Question: I want to draw some vertical lines to track the tasks as shown by the red lines in the figure below. I believe the lines can be drawn using the Gantt Renderer.
What I want to is store the coordinates of the end points of the lines during drawing of the tasks and then finally draw those lines in the plot.

I want to know if there is a method that lets you draw anything on the plot and whether this is the right way to approach this problem.
Here is my code for the gantt renderer:
'''
public class Renderer extends GanttRenderer {
private Color markerColorChannel = Color.BLUE;
private Color markerColorFunction = new Color(138,43,226);
private Color functionDurationMarkerColor = new Color(0,100,0);
private boolean functionTrace = false;
private List<ProcessorTask> listOfDrawingTask = new ArrayList<ProcessorTask>();
/**
* CONSTRUCTOR
*
* @param model
*/
public Renderer() {
}
/**
* This method is used to draw the task/subtasks for each channel or row item.
* The method is called each time the gannt chart is repainted: including zooming,
* sliding and changes to gannt chart input configurations.
*
* @param g2 The graphics device.
* @param state The renderer state.
* @param dataArea The data plot area.
* @param plot The plot.
* @param domainAxis The domain axis.
* @param rangeAxis The range axis.
* @param dataset The set of data to be drawn
* @param row The row index (zero-based).
* @param column Indicates the index of the task item to be drawn (starts from zero)
*/
// DRAW TASKS
@Override
protected void drawTasks(Graphics2D g2, CategoryItemRendererState state, Rectangle2D dataArea, CategoryPlot plot, CategoryAxis domainAxis,
ValueAxis rangeAxis, GanttCategoryDataset dataset, int row, int column) {
try {
// plot.setDomainCrosshairVisible(true);
// plot.setRangeCrosshairVisible(true);
// System.out.println("ROW: " + row + " COL: " + column + " time " + System.currentTimeMillis());
/* Get the total number of subtasks in the channel or row item*/
int count = dataset.getSubIntervalCount(row, column);
/* If the item contains no subtask the count is zero. Then draw only the single task. */
if (count == 0) {
drawTask(g2, state, dataArea, plot, domainAxis, rangeAxis, dataset, row, column);
}
/*If the item contains subtasks, loop through each of them*/
for (int subinterval = 0; subinterval < count; subinterval++) {
RectangleEdge rangeAxisLocation = plot.getRangeAxisEdge();
Number subtaskStart; // start time
Number subtaskEnd; // end time
double subtaskStartTranslated;
double subtaskEndTranslated;
/* Sub task start time */
subtaskStart = dataset.getStartValue(row, column, subinterval);
if (subtaskStart == null) {
System.out.println("No starting time for subtask " + subinterval + " item " + column + " found!");
return;
}
subtaskStartTranslated = rangeAxis.valueToJava2D(subtaskStart.doubleValue(), dataArea, rangeAxisLocation);
/* Sub task end time */
subtaskEnd = dataset.getEndValue(row, column, subinterval);
if (subtaskEnd == null) {
System.out.println("No end time for subtask " + subinterval + " item " + column + " found!");
return;
}
subtaskEndTranslated = rangeAxis.valueToJava2D(subtaskEnd.doubleValue(), dataArea, rangeAxisLocation);
/*Set the rectangular bar properties*/
double rectYAxisStart;
double rectLength;
double rectBreadth;
Rectangle2D bar = null;
Number percent; // task percentage completion
rectYAxisStart = calculateBarW0(plot, plot.getOrientation(), dataArea, domainAxis, state, row, column);
rectLength = Math.abs(subtaskEndTranslated - subtaskStartTranslated);
rectBreadth = state.getBarWidth();
percent = dataset.getPercentComplete(row, column, subinterval);
/*Draw the rectangular bar*/
if (plot.getOrientation() == PlotOrientation.HORIZONTAL) { // horizontal is applied for the ganntchart
bar = new Rectangle2D.Double(subtaskStartTranslated, rectYAxisStart, rectLength, rectBreadth);
} else if (plot.getOrientation() == PlotOrientation.VERTICAL) {
bar = new Rectangle2D.Double(rectYAxisStart, subtaskStartTranslated, rectBreadth, rectLength);
}
/*Drawing the task completion bar in the subtask bar:
* This feature is currently not needed in the gantt chart*/
/* Painting the task/subtask */
Paint seriesPaint = getItemPaint(row, column, subinterval);
g2.setPaint(seriesPaint);
g2.fill(bar);
if (isDrawBarOutline() && state.getBarWidth() > BAR_OUTLINE_WIDTH_THRESHOLD) {
g2.setStroke(getItemStroke(row, column));
g2.setPaint(getItemOutlinePaint(row, column));
g2.draw(bar);
}
}
} catch (Exception e) {
e.printStackTrace();
}
}
/**
* This method is used to paint the subtasks of a channel or row item
* @param row
* @param col Index of the channel or the row item
* @param subinterval Index of the subtask
* @return Paint Item
*/
private Paint getItemPaint(int row, int col, int subinterval) {
return this.listOfDrawingTask.get(col).getSubTaskColorList().get(subinterval);
}
}
'''
Update:
It seems that the LineAnnotations is the best way to implement the lines.
<URL>
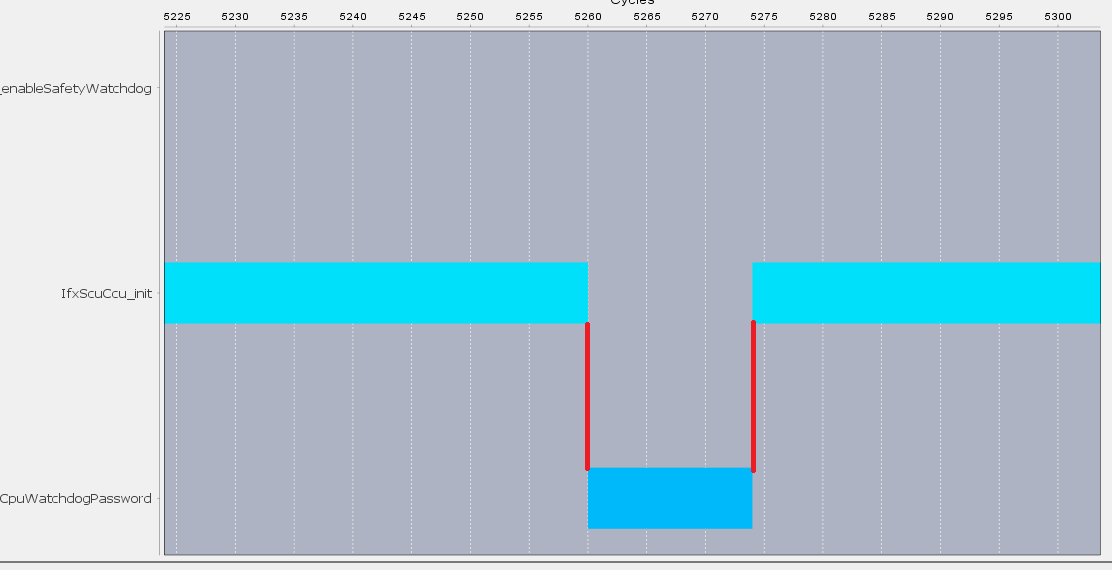
Answer: The lines can be added onto the Gantt Chart using the CategoryLineAnnotation. The line annotations are added to the plot.
'''
CategoryPlot plot = (CategoryPlot) chart.getPlot();
plot.addAnnotation(new CategoryLineAnnotation("Category 2", 5.0,
"Category 4", 8.0, Color.red, new BasicStroke(2.0f)));
'''
Here is an <URL>:
'''
/* ===========================================================
* JFreeChart : a free chart library for the Java(tm) platform
* ===========================================================
*
* (C) Copyright 2000-2007, by Object Refinery Limited and Contributors.
*
* Project Info: http://www.jfree.org/jfreechart/index.html
*
* This library is free software; you can redistribute it and/or modify it
* under the terms of the GNU Lesser General Public License as published by
* the Free Software Foundation; either version 2.1 of the License, or
* (at your option) any later version.
*
* This library is distributed in the hope that it will be useful, but
* WITHOUT ANY WARRANTY; without even the implied warranty of MERCHANTABILITY
* or FITNESS FOR A PARTICULAR PURPOSE. See the GNU Lesser General Public
* License for more details.
*
* You should have received a copy of the GNU Lesser General Public
* License along with this library; if not, write to the Free Software
* Foundation, Inc., 51 Franklin Street, Fifth Floor, Boston, MA 02110-1301,
* USA.
*
* [Java is a trademark or registered trademark of Sun Microsystems, Inc.
* in the United States and other countries.]
*
* ------------------
* BarChartDemo1.java
* ------------------
* (C) Copyright 2003-2007, by Object Refinery Limited and Contributors.
*
* Original Author: David Gilbert (for Object Refinery Limited);
* Contributor(s): ;
*
* Changes
* -------
* 09-Mar-2005 : Version 1 (DG);
*
*/
package org.jfree.chart.demo;
import java.awt.BasicStroke;
import java.awt.Color;
import java.awt.Dimension;
import java.awt.GradientPaint;
import org.jfree.chart.ChartFactory;
import org.jfree.chart.ChartPanel;
import org.jfree.chart.JFreeChart;
import org.jfree.chart.annotations.CategoryLineAnnotation;
import org.jfree.chart.axis.CategoryAxis;
import org.jfree.chart.axis.CategoryLabelPositions;
import org.jfree.chart.axis.NumberAxis;
import org.jfree.chart.plot.CategoryPlot;
import org.jfree.chart.plot.PlotOrientation;
import org.jfree.chart.renderer.category.BarRenderer;
import org.jfree.data.category.CategoryDataset;
import org.jfree.data.category.DefaultCategoryDataset;
import org.jfree.ui.ApplicationFrame;
import org.jfree.ui.RefineryUtilities;
/**
* A simple demonstration application showing how to create a bar chart.
*/
public class BarChartDemo1 extends ApplicationFrame {
/**
* Creates a new demo instance.
*
* @param title the frame title.
*/
public BarChartDemo1(String title) {
super(title);
CategoryDataset dataset = createDataset();
JFreeChart chart = createChart(dataset);
ChartPanel chartPanel = new ChartPanel(chart, false);
chartPanel.setPreferredSize(new Dimension(500, 270));
setContentPane(chartPanel);
}
/**
* Returns a sample dataset.
*
* @return The dataset.
*/
private static CategoryDataset createDataset() {
// row keys...
String series1 = "First";
String series2 = "Second";
String series3 = "Third";
// column keys...
String category1 = "Category 1";
String category2 = "Category 2";
String category3 = "Category 3";
String category4 = "Category 4";
String category5 = "Category 5";
// create the dataset...
DefaultCategoryDataset dataset = new DefaultCategoryDataset();
dataset.addValue(1.0, series1, category1);
dataset.addValue(4.0, series1, category2);
dataset.addValue(3.0, series1, category3);
dataset.addValue(5.0, series1, category4);
dataset.addValue(5.0, series1, category5);
dataset.addValue(5.0, series2, category1);
dataset.addValue(7.0, series2, category2);
dataset.addValue(6.0, series2, category3);
dataset.addValue(8.0, series2, category4);
dataset.addValue(4.0, series2, category5);
dataset.addValue(4.0, series3, category1);
dataset.addValue(3.0, series3, category2);
dataset.addValue(2.0, series3, category3);
dataset.addValue(3.0, series3, category4);
dataset.addValue(6.0, series3, category5);
return dataset;
}
/**
* Creates a sample chart.
*
* @param dataset the dataset.
*
* @return The chart.
*/
private static JFreeChart createChart(CategoryDataset dataset) {
// create the chart...
JFreeChart chart = ChartFactory.createBarChart(
"Bar Chart Demo 1", // chart title
"Category", // domain axis label
"Value", // range axis label
dataset, // data
PlotOrientation.VERTICAL, // orientation
true, // include legend
true, // tooltips?
false // URLs?
);
// NOW DO SOME OPTIONAL CUSTOMISATION OF THE CHART...
// set the background color for the chart...
chart.setBackgroundPaint(Color.white);
// get a reference to the plot for further customisation...
CategoryPlot plot = (CategoryPlot) chart.getPlot();
plot.setBackgroundPaint(Color.lightGray);
plot.setDomainGridlinePaint(Color.white);
plot.setDomainGridlinesVisible(true);
plot.setRangeGridlinePaint(Color.white);
plot.addAnnotation(new CategoryLineAnnotation("Category 2", 5.0,
"Category 4", 8.0, Color.red, new BasicStroke(2.0f)));
// ******************************************************************
// More than 150 demo applications are included with the JFreeChart
// Developer Guide...for more information, see:
//
// > http://www.object-refinery.com/jfreechart/guide.html
//
// ******************************************************************
// set the range axis to display integers only...
final NumberAxis rangeAxis = (NumberAxis) plot.getRangeAxis();
rangeAxis.setStandardTickUnits(NumberAxis.createIntegerTickUnits());
// disable bar outlines...
BarRenderer renderer = (BarRenderer) plot.getRenderer();
renderer.setDrawBarOutline(false);
// set up gradient paints for series...
GradientPaint gp0 = new GradientPaint(0.0f, 0.0f, Color.blue,
0.0f, 0.0f, new Color(0, 0, 64));
GradientPaint gp1 = new GradientPaint(0.0f, 0.0f, Color.green,
0.0f, 0.0f, new Color(0, 64, 0));
GradientPaint gp2 = new GradientPaint(0.0f, 0.0f, Color.red,
0.0f, 0.0f, new Color(64, 0, 0));
renderer.setSeriesPaint(0, gp0);
renderer.setSeriesPaint(1, gp1);
renderer.setSeriesPaint(2, gp2);
CategoryAxis domainAxis = plot.getDomainAxis();
domainAxis.setCategoryLabelPositions(
CategoryLabelPositions.createUpRotationLabelPositions(
Math.PI / 6.0));
// OPTIONAL CUSTOMISATION COMPLETED.
return chart;
}
/**
* Starting point for the demonstration application.
*
* @param args ignored.
*/
public static void main(String[] args) {
BarChartDemo1 demo = new BarChartDemo1("Bar Chart Demo 1");
demo.pack();
RefineryUtilities.centerFrameOnScreen(demo);
demo.setVisible(true);
}
}
'''